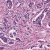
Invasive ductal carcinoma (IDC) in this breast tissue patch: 1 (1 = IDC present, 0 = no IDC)